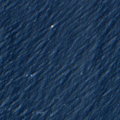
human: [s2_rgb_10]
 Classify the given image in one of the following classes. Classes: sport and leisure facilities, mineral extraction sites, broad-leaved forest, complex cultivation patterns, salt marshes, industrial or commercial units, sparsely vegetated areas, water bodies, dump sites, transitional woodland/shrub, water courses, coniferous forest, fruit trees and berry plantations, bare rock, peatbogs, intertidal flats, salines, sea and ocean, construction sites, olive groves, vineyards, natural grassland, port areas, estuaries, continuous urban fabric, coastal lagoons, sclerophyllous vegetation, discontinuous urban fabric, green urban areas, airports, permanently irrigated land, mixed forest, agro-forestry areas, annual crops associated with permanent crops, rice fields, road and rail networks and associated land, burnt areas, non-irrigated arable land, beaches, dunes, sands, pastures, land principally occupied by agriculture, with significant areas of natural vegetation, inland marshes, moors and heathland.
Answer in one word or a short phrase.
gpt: sea and ocean